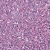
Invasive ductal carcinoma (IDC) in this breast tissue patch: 1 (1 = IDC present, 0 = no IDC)